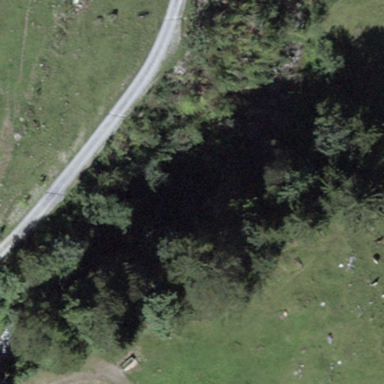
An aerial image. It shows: Forest area.